Brain MRI, modality: ceT1
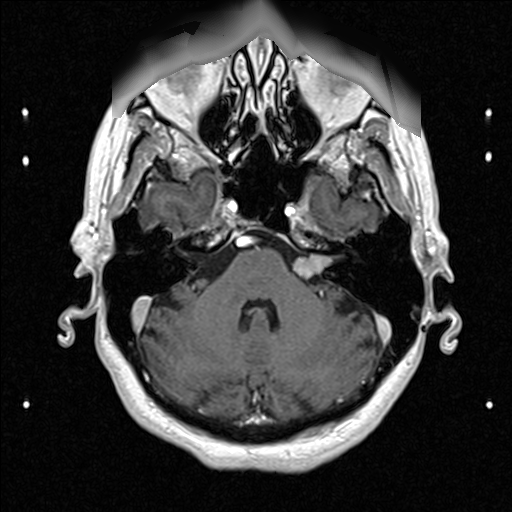